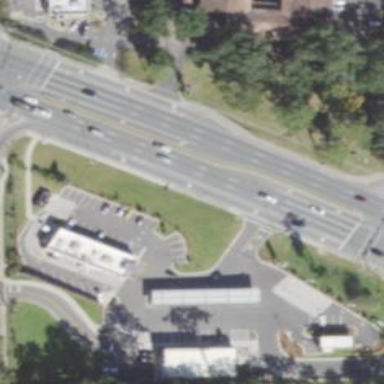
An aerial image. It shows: Commercial area with convenience shop that also serves as fuel station.